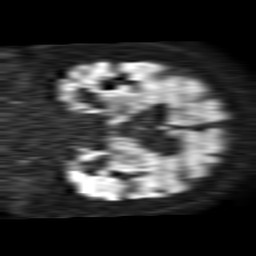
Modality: TRACE
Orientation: coronal
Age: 87
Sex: female
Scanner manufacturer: philips
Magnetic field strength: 1.5 T
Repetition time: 3.395 s
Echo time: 0.06922 s